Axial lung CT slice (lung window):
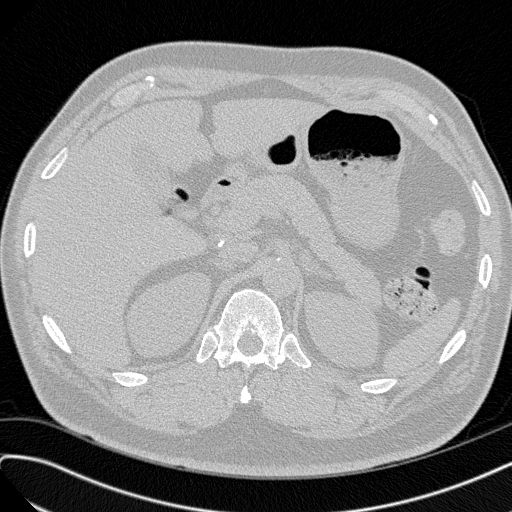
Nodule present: no